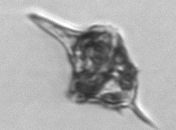
Label: Amylax